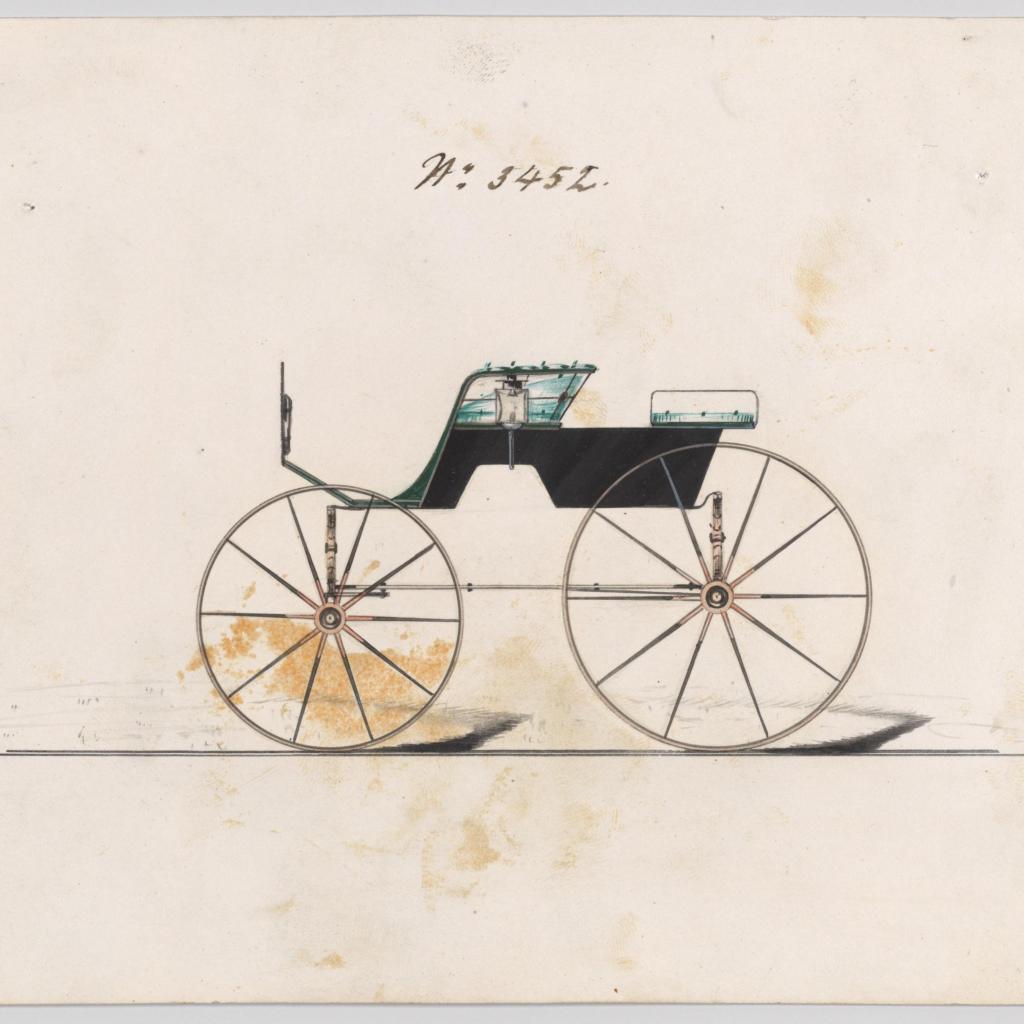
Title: Design for T-Cart, no. 3452
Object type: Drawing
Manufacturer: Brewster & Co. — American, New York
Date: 1878
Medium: Pen and black ink, watercolor and gouache with gum arabic
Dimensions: Sheet: 5 7/8 × 9 1/16 in. (14.9 × 23 cm)
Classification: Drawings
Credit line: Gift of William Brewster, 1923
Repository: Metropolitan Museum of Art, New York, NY